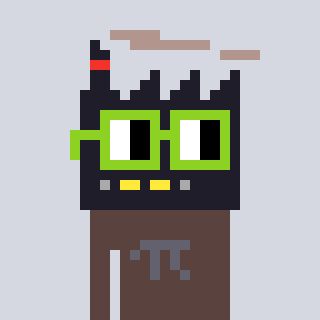
a pixel art character with square light green glasses, a factory-shaped head and a darkbrown-colored body on a cool background